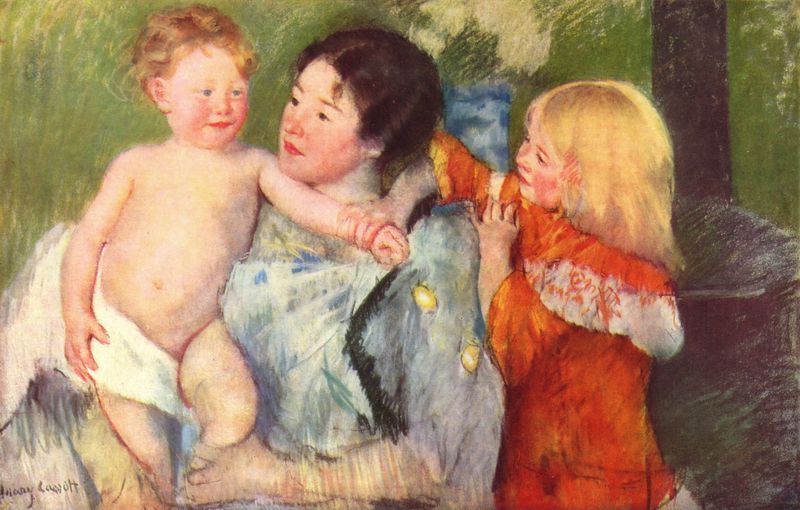
Titel: Nach dem Bad
Künstler: Mary Cassatt
Standort: Cleveland (Ohio)
Institution: The Cleveland Museum of Art
Schlagwörter: akt, baum, blau, dunkel, gemälde, gruppe, hand, haut, nackt, schatten, weiß, frauen, gelb, grün, impressionismus, landschaft, mädchen, sitzen, blumen, braun, bunt, degas, finger, frau, frisur, frisuren, grau, haar, hintergrund, kleid, kleider, licht, mund, ohr, orange, pastell, renoir, schwarz, blick, dame, rot, tuch, wiese, blond, gesichter, jung, arm, augen, blicke, bluse, halten, inkarnat, bild, hände, portrait, porträt, signatur, öl, baumstamm, natur, gold, haare, stehend, stoff, tücher, drei, familie, kind, mutter, tochter, blaue augen, brünett, lippen, locken, mittelscheitel, rosa, rouge, wald, zart, kinder, garten, vase, lächeln, sommer, wangen, violett, klein, baby, van gogh, bank, kissen, spielen, draussen, impressionistisch, pupillen, manet, nabel, bauch, halbnackt, junge, schoß, wange, lippenstift, geschwister, rothaarig, corinth, inkarant, greifen, heiter, kleinkind, flecken, speckig, im freien, sohn, familienportrait, dunkelhaarig, liebevoll, aufgereiht, kreidezeichnung, nebeneinander, windel, strichen, auf dem arm, familie kreidezeichnung, brunette, steicheln, nackter bub, larriott, liebvoll, brunetter